Field crop: maize
Growth stage: 2
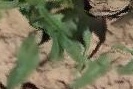
Species: maize